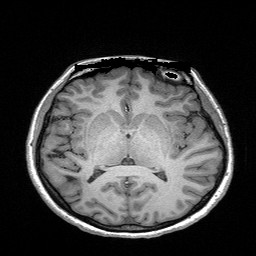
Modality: T1w
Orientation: coronal